Question: I'm using the vcl styles in a Delphi XE2 application, but when i popup a TPopupmenu this is show using the native windows look and feel, exist any way to apply the vcl style colors to the TPopUpMenu?

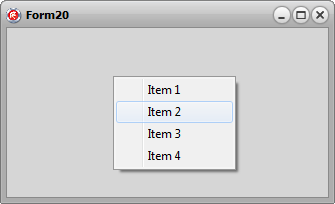
Answer: Replace the TPopupmenu for a <URL> or use a interposer class to cast the TPopupMenu to TPopupActionBar.
'''
TPopupMenu=class(Vcl.ActnPopup.TPopupActionBar);
'''
Also you can read this <URL>